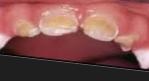
Condition: Caries